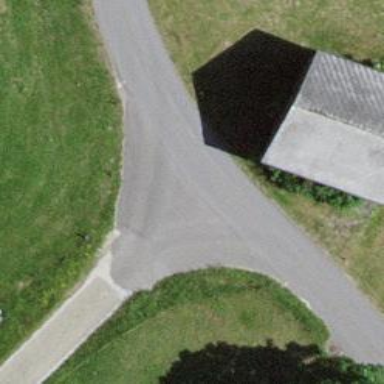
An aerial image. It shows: Unclassified road with grade 1 track type.